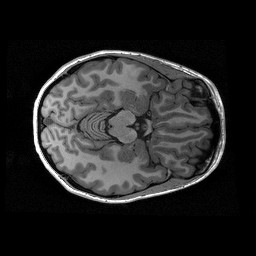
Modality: T1w
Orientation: coronal